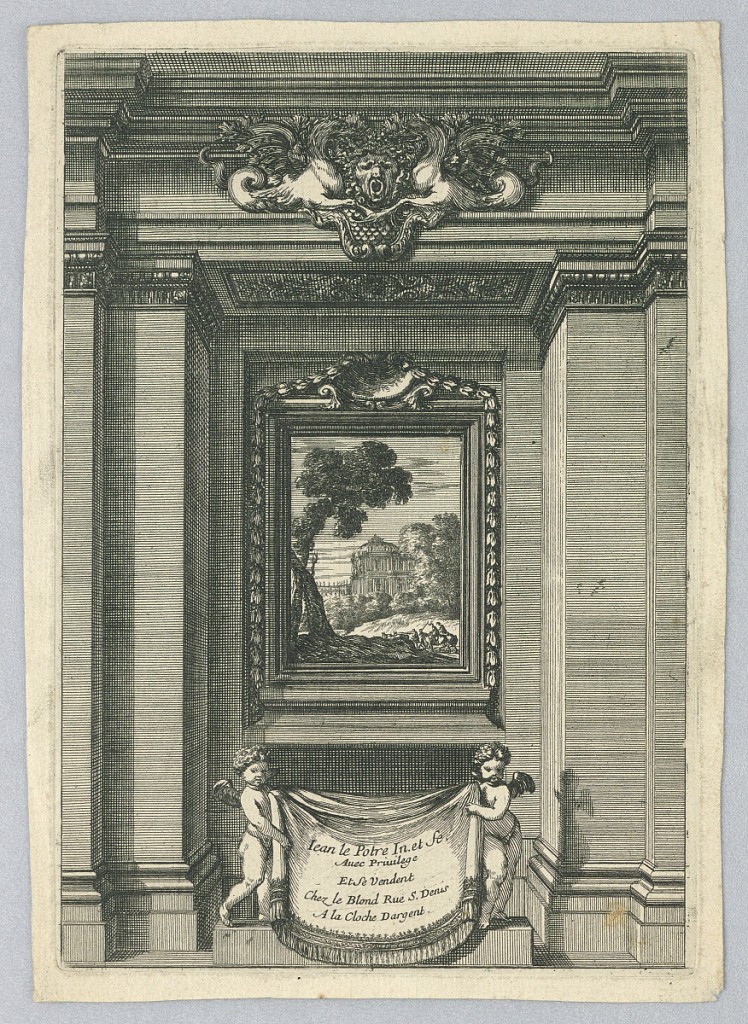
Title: Design for a Niche With a Painting
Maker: Jean Le Pautre, French, 1618–1682
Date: ca. 1660
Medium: Etching on paper
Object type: Print
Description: A painting representing a landscape with a castle hangs in the rear of a rectangular niche. Two putti hold a cloth with an inscription.